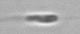
Label: flagellate_morphotype3